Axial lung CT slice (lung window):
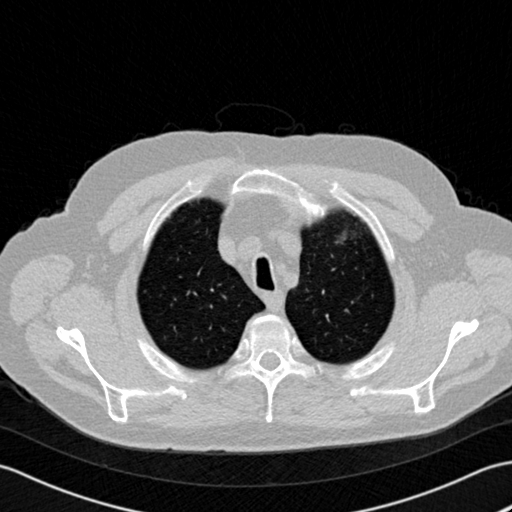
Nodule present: no